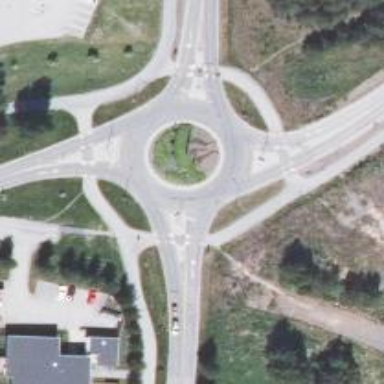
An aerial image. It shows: Secondary road with asphalt surface leading to roundabout.